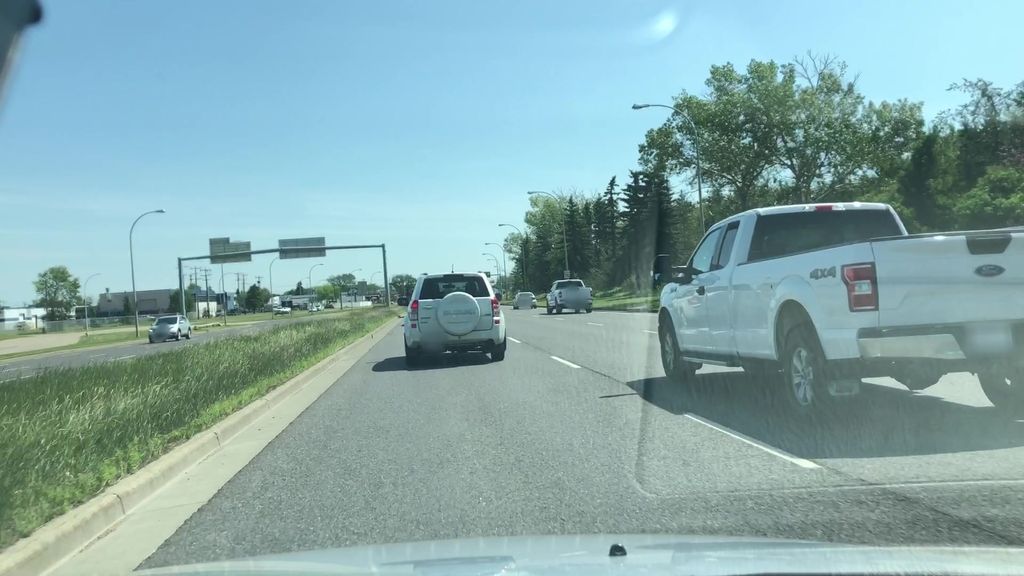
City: edmonton